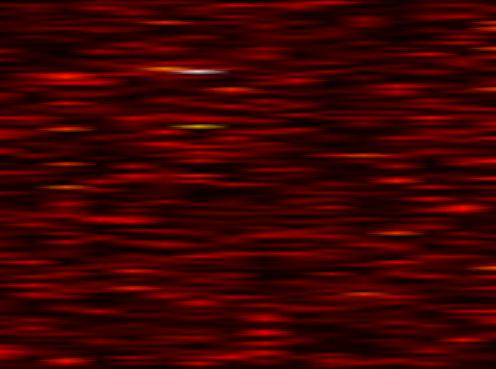
Label: WOLA